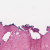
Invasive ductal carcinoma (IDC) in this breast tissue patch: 0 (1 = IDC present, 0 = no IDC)